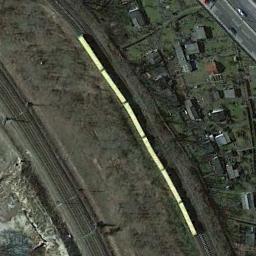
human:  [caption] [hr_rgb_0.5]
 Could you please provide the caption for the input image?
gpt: The two railway have a residential area on one side of the railways and a white train is on the railway .

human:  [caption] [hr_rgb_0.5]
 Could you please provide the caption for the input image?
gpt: There are many buildings of different shapes beside the railway .

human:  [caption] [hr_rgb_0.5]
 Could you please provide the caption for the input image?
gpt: There is a row of grey buildings on one side of the railway .

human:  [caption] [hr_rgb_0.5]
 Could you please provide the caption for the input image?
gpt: The railway is next to the grass and houses .

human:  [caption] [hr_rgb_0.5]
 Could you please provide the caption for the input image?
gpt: There are some buildings and withered trees beside the railway with a yellow train .